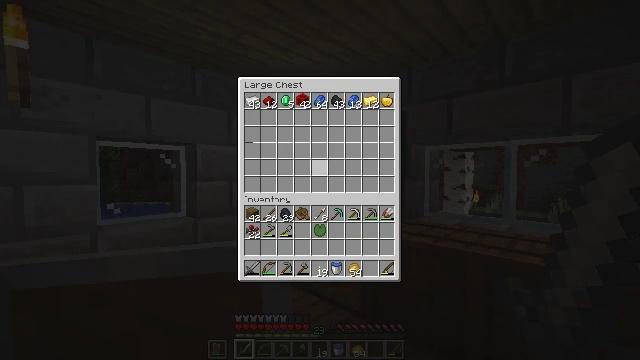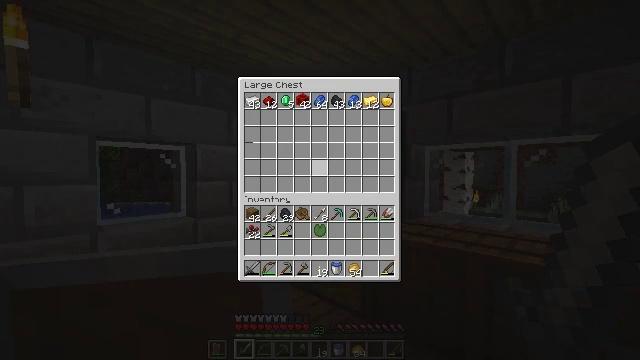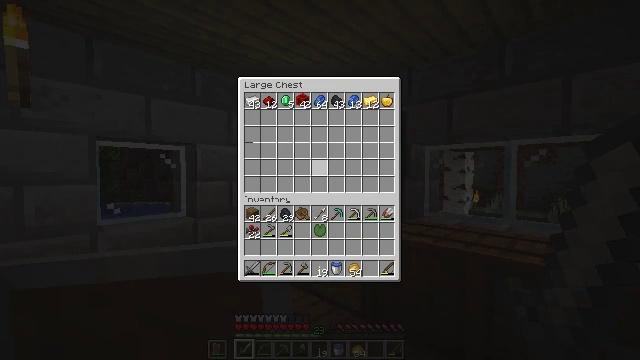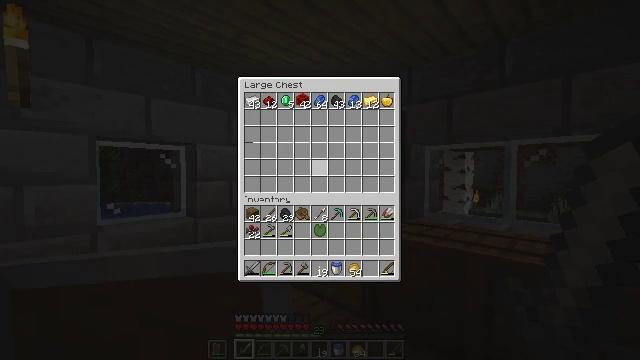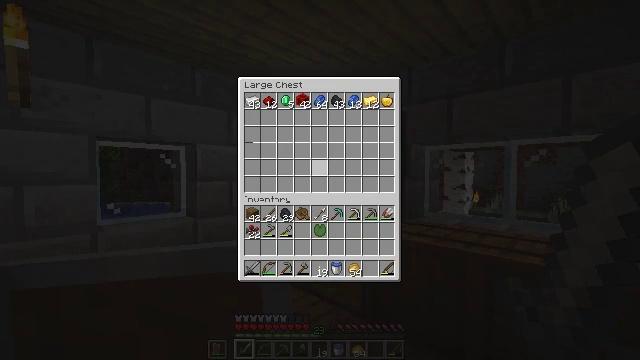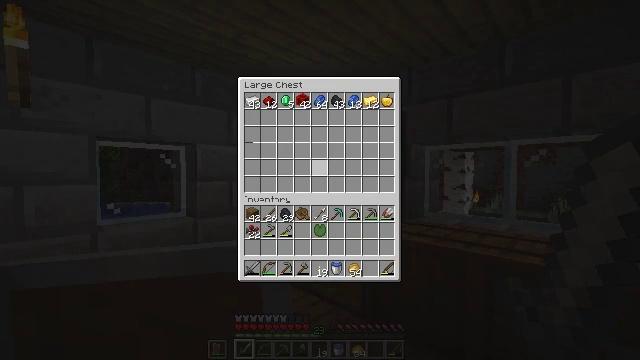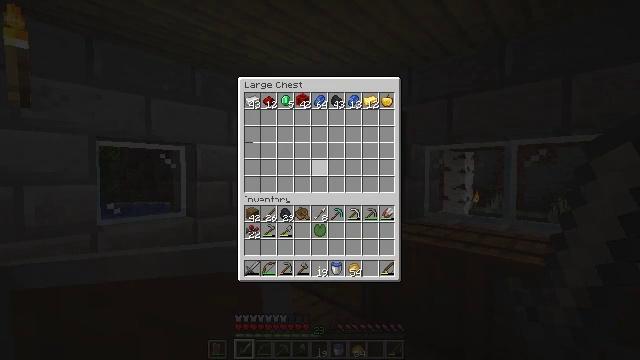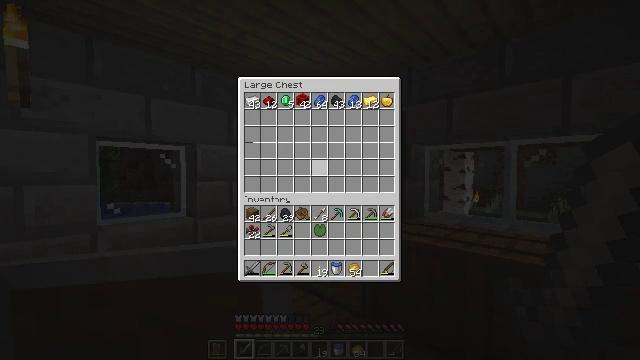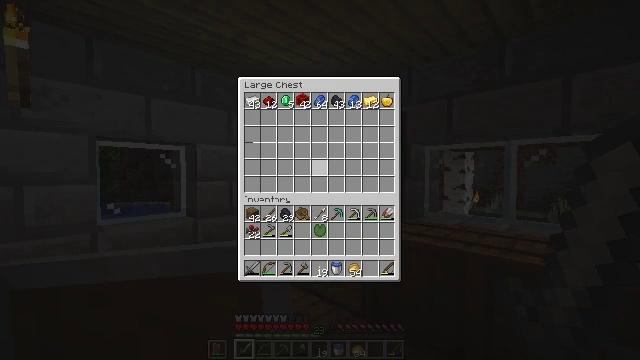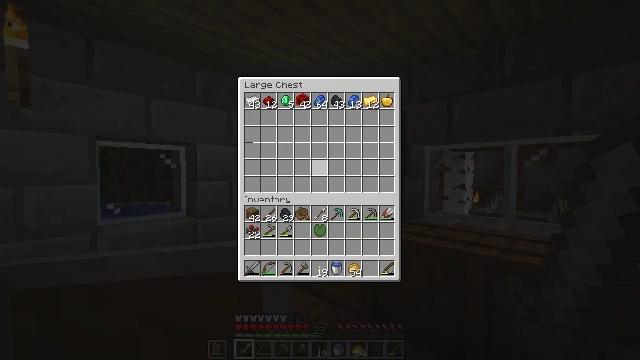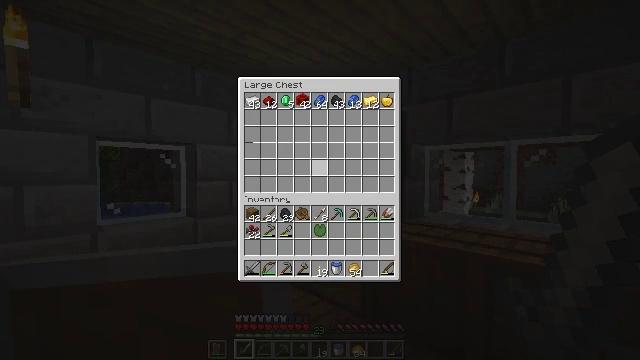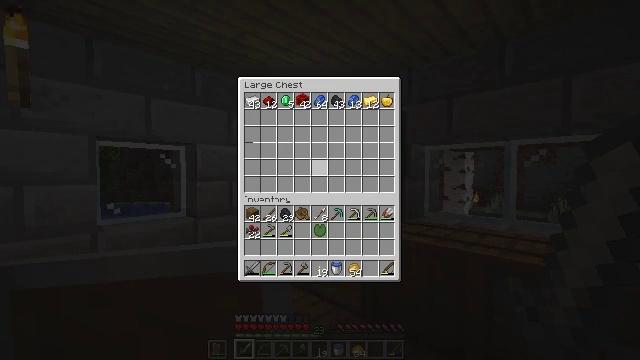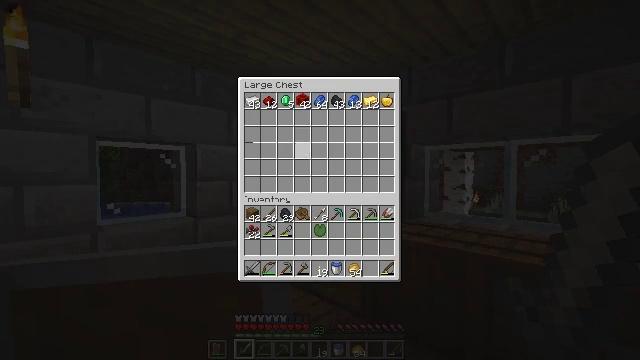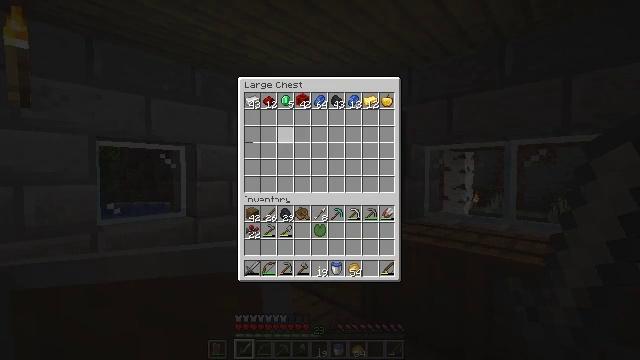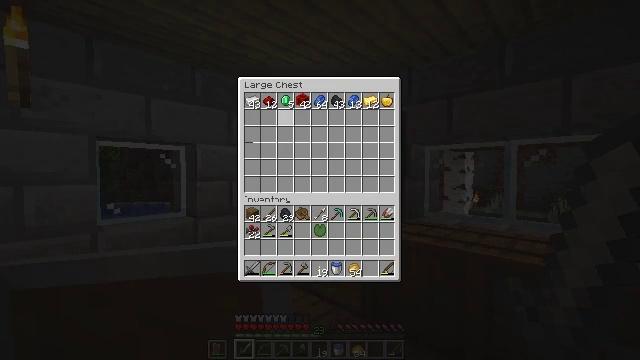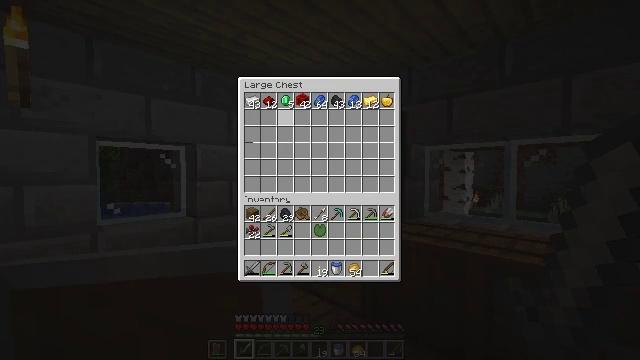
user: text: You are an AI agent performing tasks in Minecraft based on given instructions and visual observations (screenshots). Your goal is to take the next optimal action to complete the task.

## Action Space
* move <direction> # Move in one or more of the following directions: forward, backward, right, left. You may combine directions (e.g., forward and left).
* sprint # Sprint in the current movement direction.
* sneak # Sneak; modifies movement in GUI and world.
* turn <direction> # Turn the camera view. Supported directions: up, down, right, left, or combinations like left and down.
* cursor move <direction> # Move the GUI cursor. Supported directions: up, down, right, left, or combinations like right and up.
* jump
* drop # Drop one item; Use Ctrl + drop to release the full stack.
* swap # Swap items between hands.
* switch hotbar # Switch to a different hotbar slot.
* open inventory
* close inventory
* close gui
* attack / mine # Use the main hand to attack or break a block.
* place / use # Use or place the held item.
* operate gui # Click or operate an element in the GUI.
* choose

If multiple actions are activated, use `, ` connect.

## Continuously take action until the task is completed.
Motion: motion action
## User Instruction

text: Break the sugar cane.
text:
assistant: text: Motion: no_op
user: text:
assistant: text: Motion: no_op
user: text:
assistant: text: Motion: no_op
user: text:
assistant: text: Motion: no_op
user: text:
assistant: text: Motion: no_op
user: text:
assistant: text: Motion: cursor move right
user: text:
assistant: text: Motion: no_op
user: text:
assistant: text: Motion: no_op
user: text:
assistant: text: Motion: no_op
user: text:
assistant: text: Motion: no_op
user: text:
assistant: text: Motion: cursor move up
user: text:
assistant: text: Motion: cursor move left and up
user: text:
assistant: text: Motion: cursor move left and up
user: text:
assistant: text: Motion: no_op
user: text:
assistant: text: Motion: no_op
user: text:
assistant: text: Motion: no_op
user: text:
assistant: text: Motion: no_op
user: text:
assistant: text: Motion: no_op
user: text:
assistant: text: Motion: no_op
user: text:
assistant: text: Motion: no_op
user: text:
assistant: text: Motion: no_op
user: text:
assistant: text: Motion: no_op
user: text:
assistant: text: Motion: no_op
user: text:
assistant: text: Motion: no_op
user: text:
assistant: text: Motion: no_op
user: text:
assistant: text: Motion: cursor move down
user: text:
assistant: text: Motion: no_op
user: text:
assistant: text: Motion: no_op
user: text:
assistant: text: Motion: no_op
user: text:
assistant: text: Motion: no_op